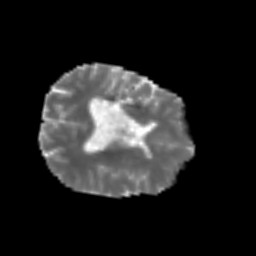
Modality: MD
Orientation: axial
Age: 51
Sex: female
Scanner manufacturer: siemens
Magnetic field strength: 3 T
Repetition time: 3.2 s
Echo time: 0.081 s